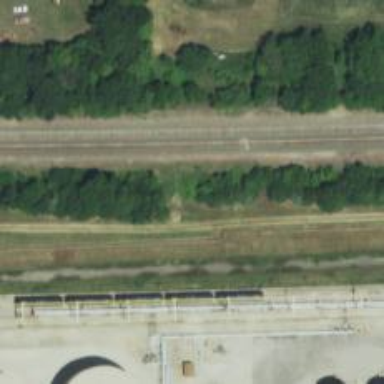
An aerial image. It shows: Railway siding for service.